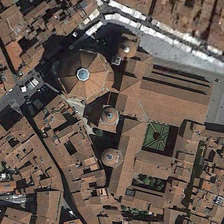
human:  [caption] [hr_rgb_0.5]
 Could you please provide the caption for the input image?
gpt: the roof is red .

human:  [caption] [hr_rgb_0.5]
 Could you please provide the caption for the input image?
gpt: the red buildings in the church are closely linked .

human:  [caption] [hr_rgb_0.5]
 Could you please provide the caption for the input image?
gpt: so many buildings are there .

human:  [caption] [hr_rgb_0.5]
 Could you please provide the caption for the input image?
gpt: on either side of the white church are red buildings .

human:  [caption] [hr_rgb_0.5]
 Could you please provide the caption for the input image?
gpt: so many buildings are there .